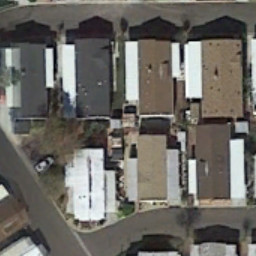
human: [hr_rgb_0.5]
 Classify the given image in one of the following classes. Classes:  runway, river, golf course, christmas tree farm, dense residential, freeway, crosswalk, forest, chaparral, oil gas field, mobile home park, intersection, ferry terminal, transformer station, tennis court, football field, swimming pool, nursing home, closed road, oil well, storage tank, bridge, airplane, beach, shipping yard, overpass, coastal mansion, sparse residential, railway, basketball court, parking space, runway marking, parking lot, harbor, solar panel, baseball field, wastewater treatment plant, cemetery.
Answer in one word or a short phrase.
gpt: mobile home park